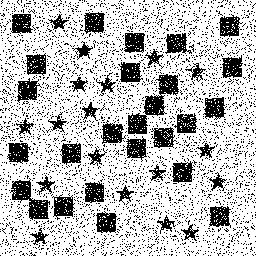
Squares: 26
Triangles: 0
Stars: 18
Total shapes: 44